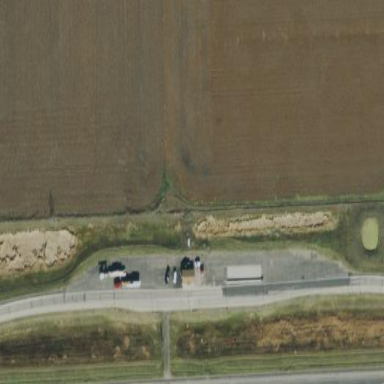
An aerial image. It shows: Rest area on the road.